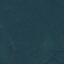
Land use / land cover class: Forest